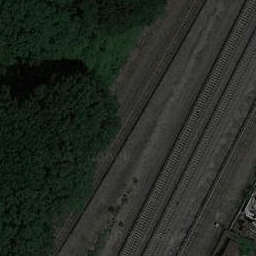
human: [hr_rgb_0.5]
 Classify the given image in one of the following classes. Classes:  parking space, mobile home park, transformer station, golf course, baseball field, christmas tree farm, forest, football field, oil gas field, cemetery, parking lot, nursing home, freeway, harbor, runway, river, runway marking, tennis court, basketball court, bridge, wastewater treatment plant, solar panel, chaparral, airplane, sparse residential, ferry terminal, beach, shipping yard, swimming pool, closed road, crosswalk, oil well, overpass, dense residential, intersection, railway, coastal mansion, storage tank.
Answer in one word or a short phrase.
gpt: railway